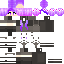
A female human skin with pale skin, wearing brown long hair dressed in a purple hoodie and gray shorts, featuring a closed mouth.